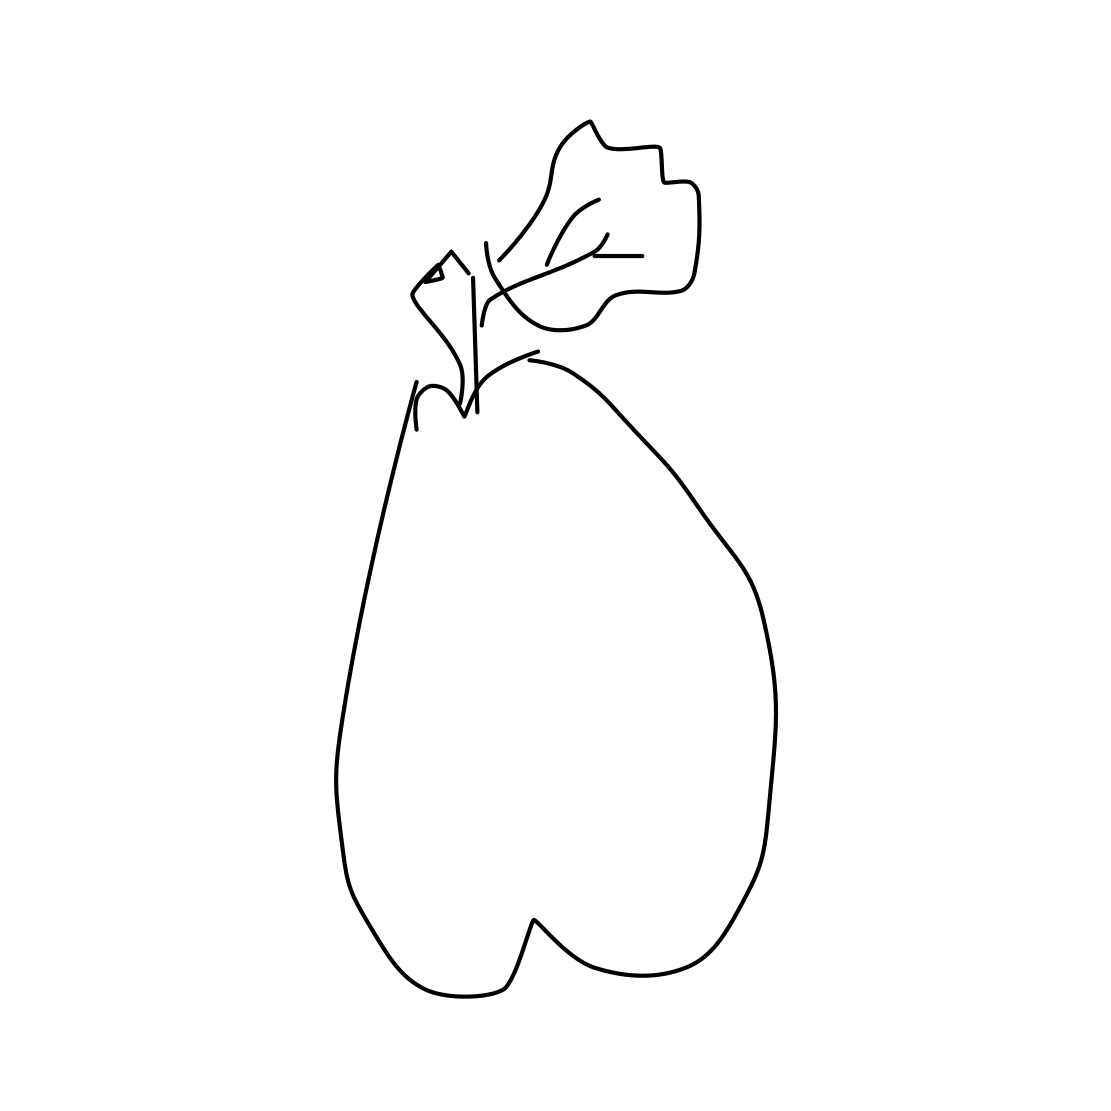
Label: pear